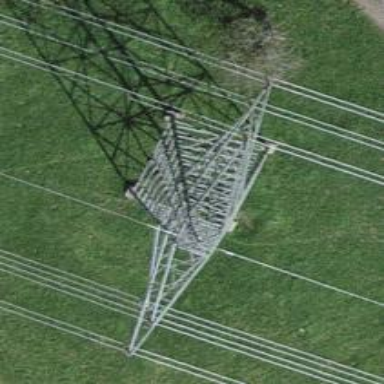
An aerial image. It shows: Towering power structure.